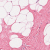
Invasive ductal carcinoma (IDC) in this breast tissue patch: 0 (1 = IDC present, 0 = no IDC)